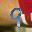
Label: 9